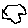
Label: hexagon